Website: home-depot
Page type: account-dashboard
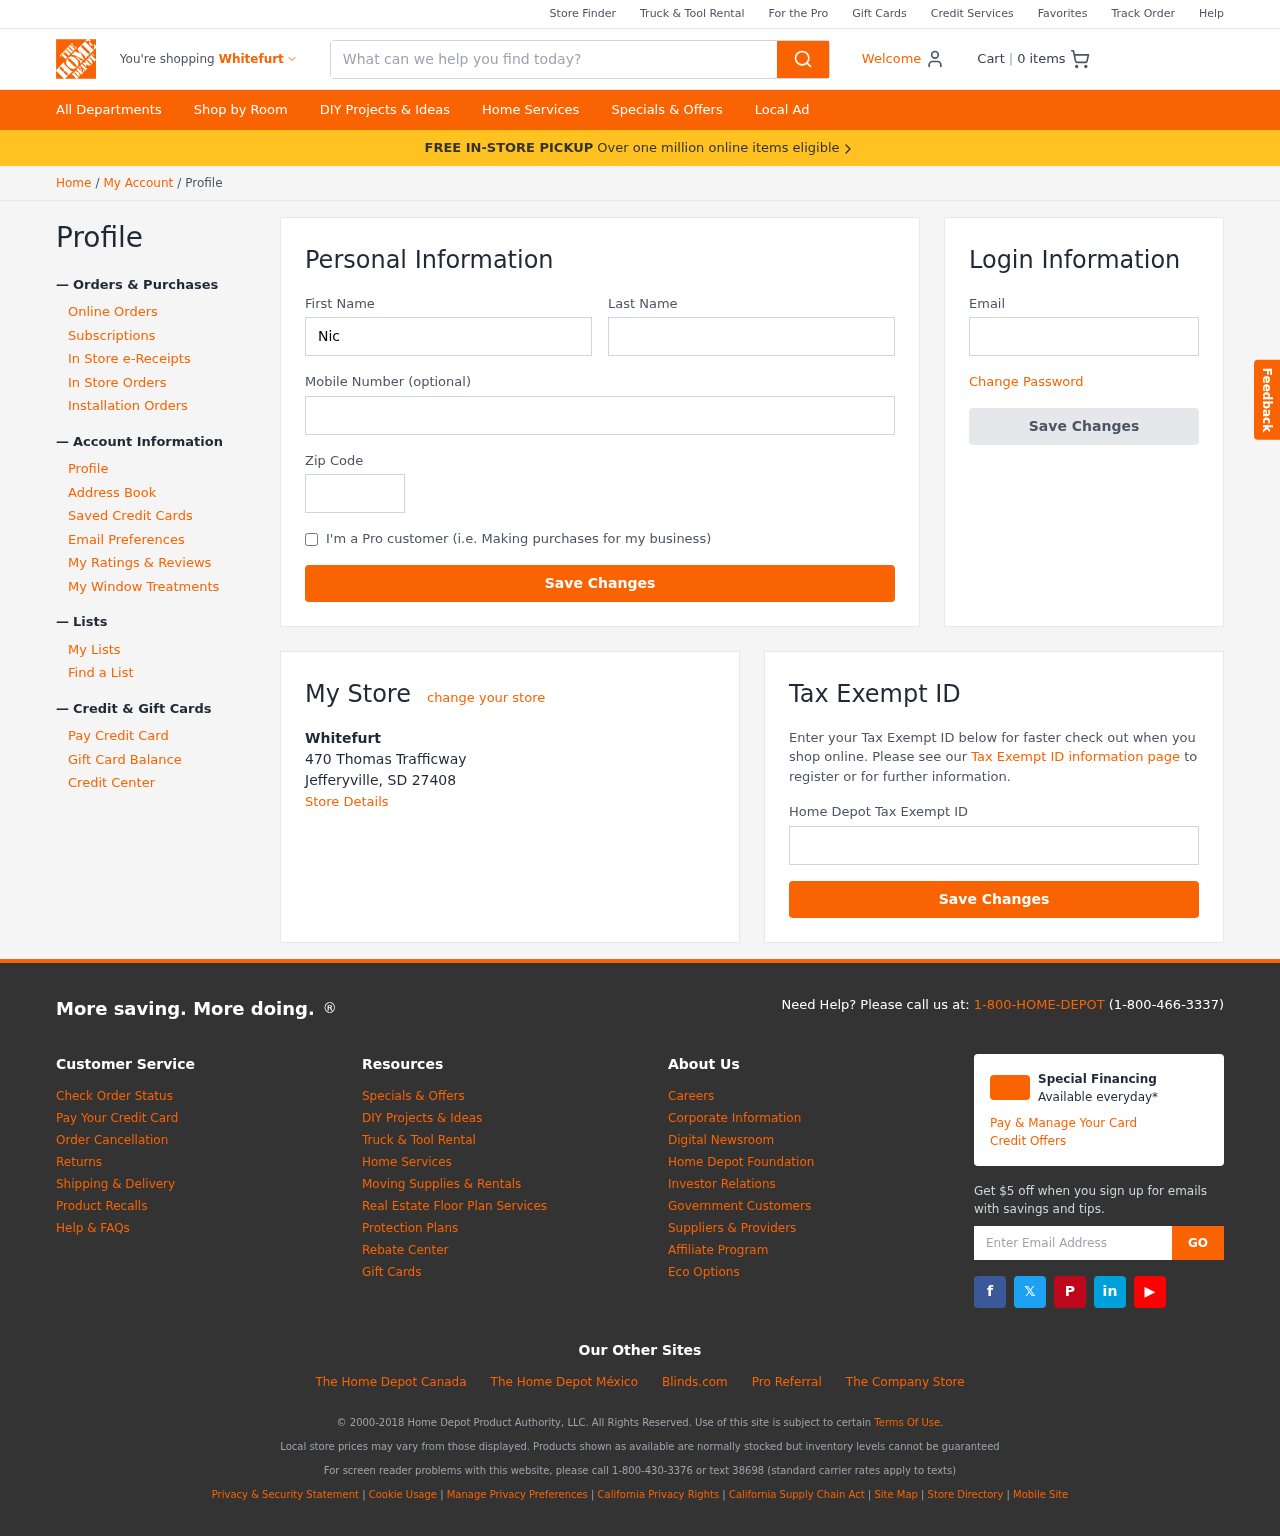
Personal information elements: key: PII_CITY
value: Whitefurt
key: PII_EMAIL
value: nicole.hammond@gmail.com
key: PII_FIRSTNAME
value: Nicole
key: PII_LASTNAME
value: Hammond
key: PII_LOCATION1_CITY_STATE_ZIP
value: Jefferyville, SD 27408
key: PII_LOCATION1_NAME
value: Whitefurt
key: PII_LOCATION1_STREET
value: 470 Thomas Trafficway
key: PII_PHONE
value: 9603551665
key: PII_POSTCODE
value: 85538
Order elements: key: ORDER_NUM_ITEMS
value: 0
Search elements: key: HEADER_SEARCH
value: What can we help you find today?